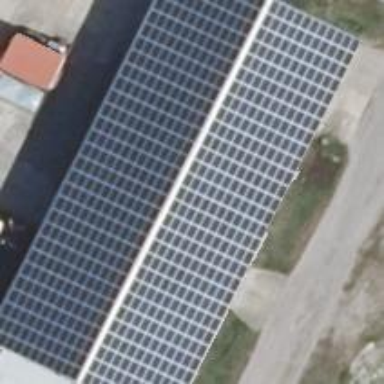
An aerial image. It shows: Solar photovoltaic panel generator producing electricity in small installation.